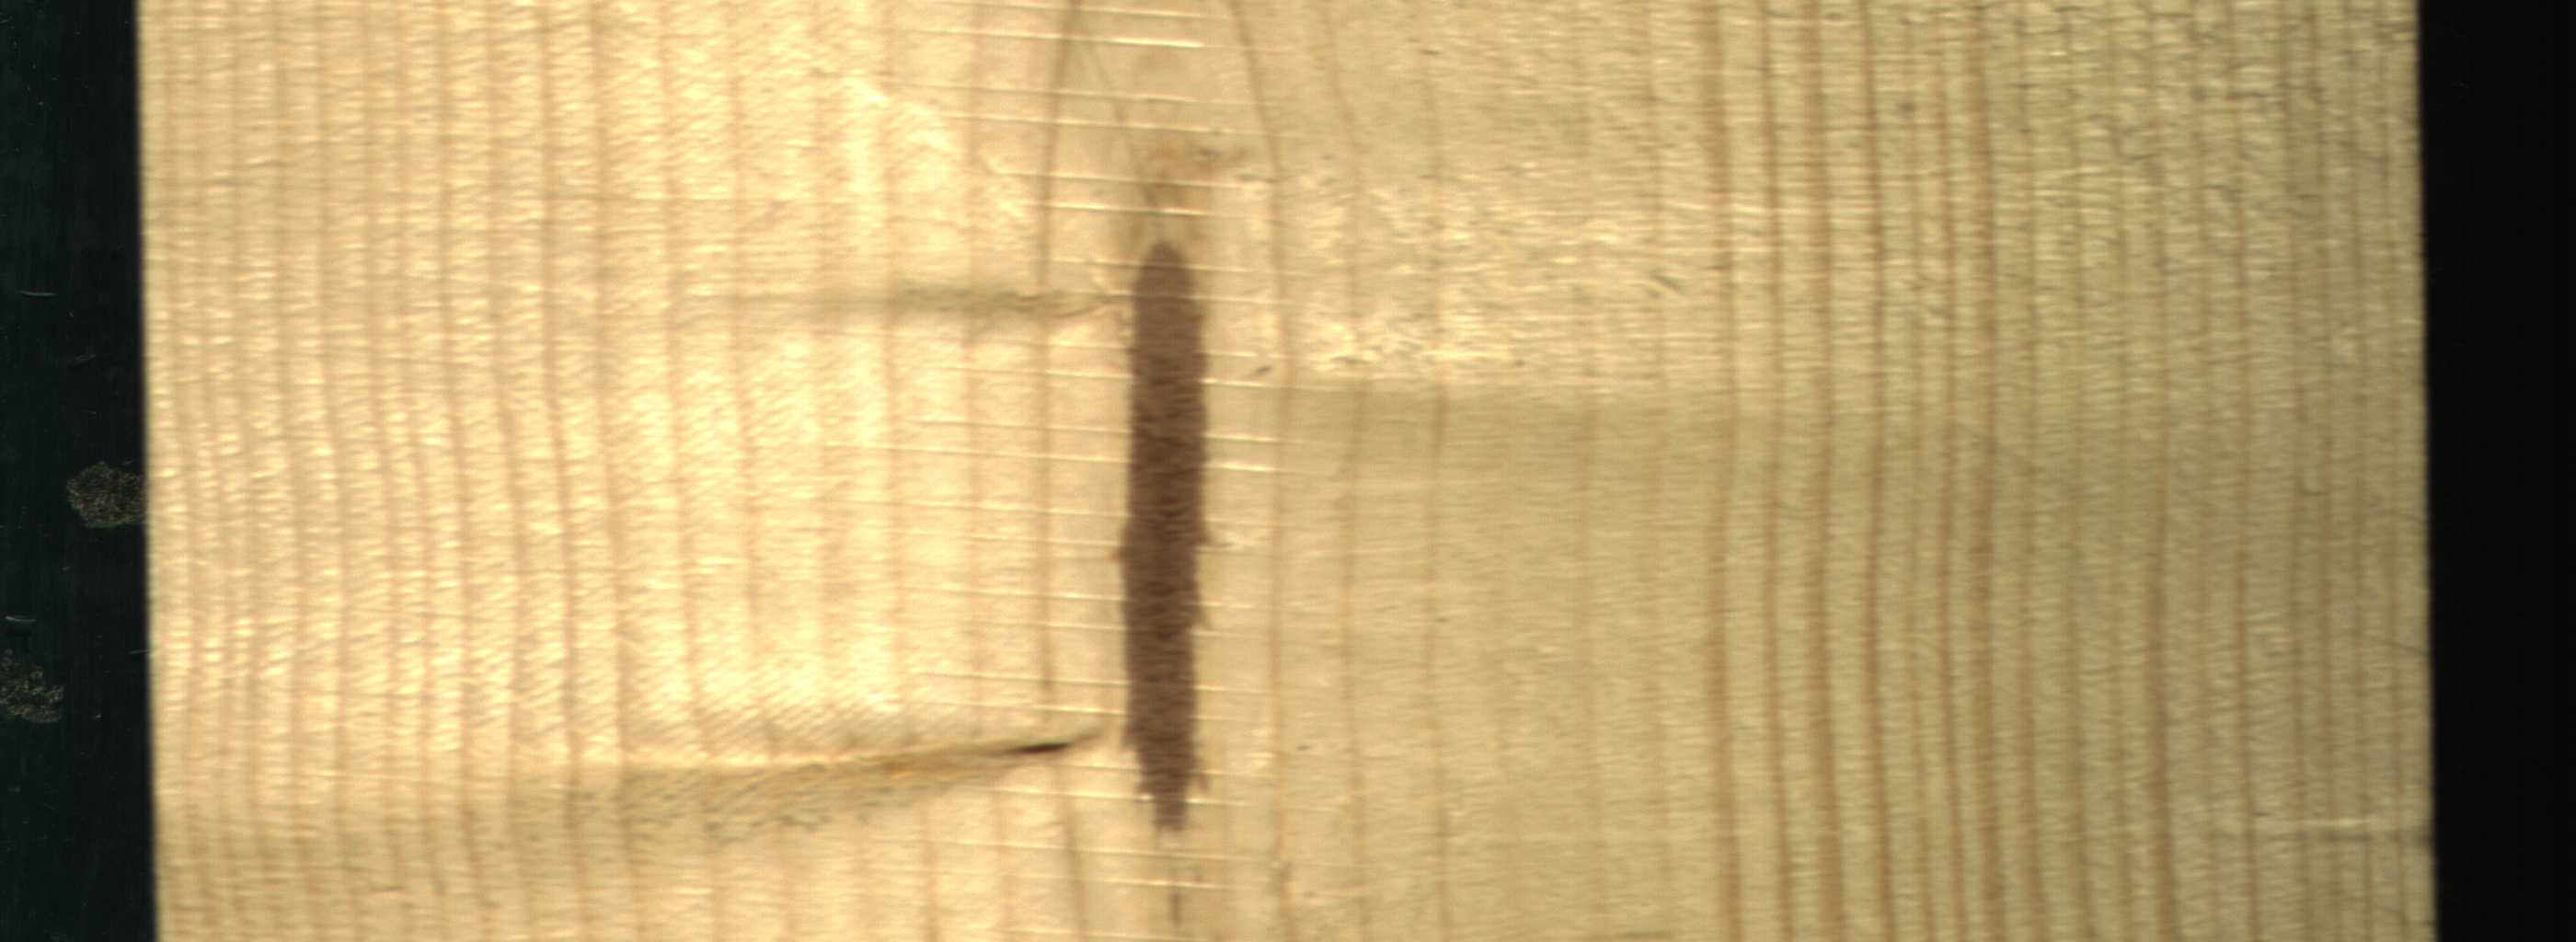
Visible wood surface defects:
Marrow
Live_Knot